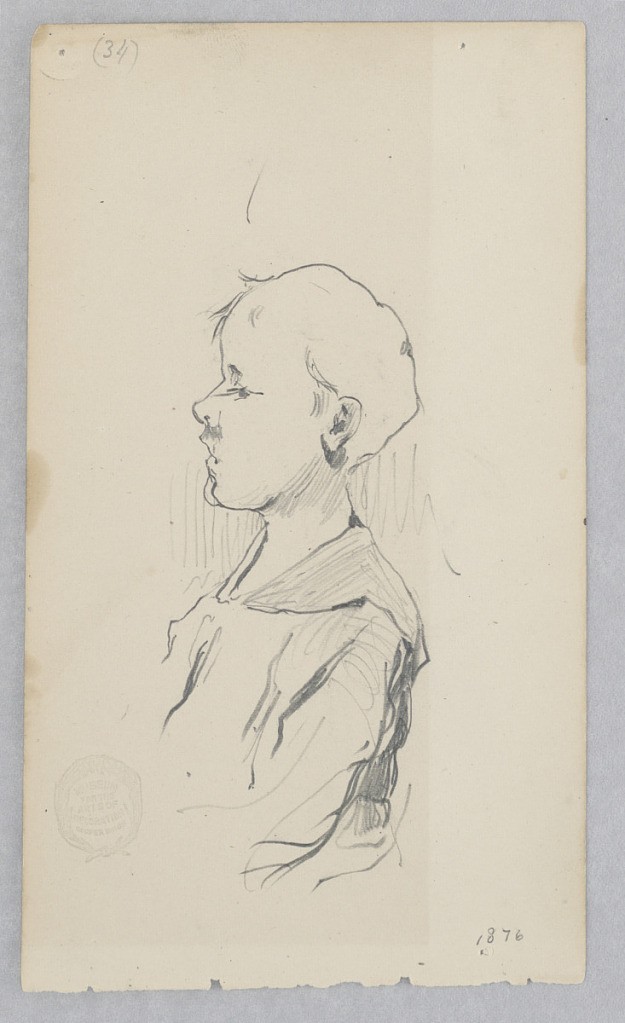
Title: Boy
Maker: Robert Frederick Blum, American, 1857–1903
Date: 1876
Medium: Graphite on wove paper
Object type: Drawing
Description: Half-length profile sketch of a young male figure.